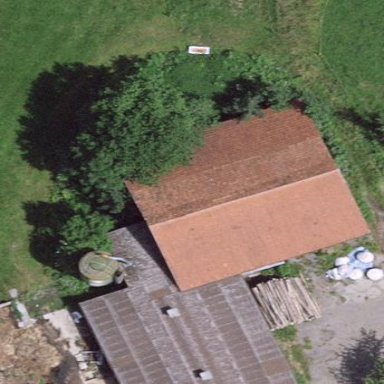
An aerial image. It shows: Rural barn.